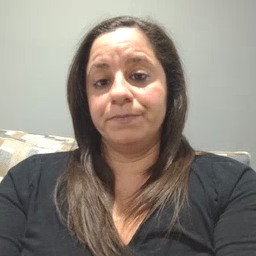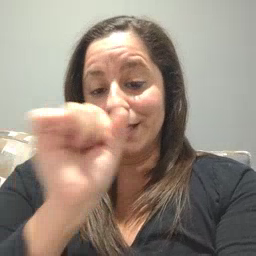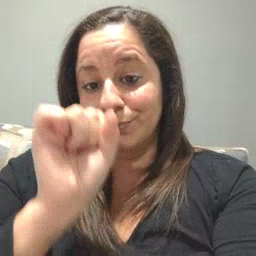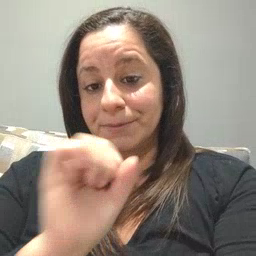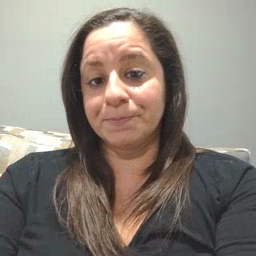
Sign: icecream